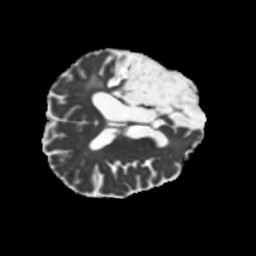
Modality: MD
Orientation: axial
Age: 64
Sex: male
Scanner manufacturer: siemens
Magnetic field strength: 3 T
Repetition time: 5.25 s
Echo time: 0.08 s